Interaction volume radius: 5 \u00c5
Interaction volume height: 45 \u00c5
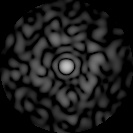
Disorder parameter: 0.8399